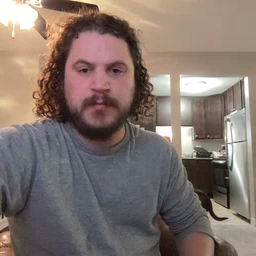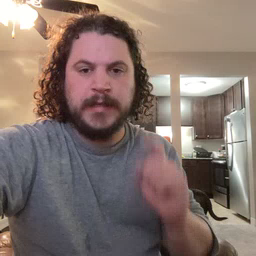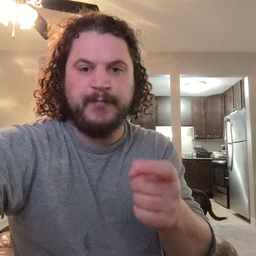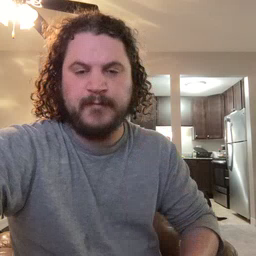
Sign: give